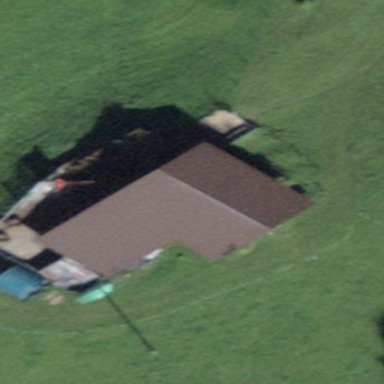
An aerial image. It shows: Barn.